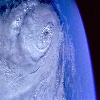
Label: cloud